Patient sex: M
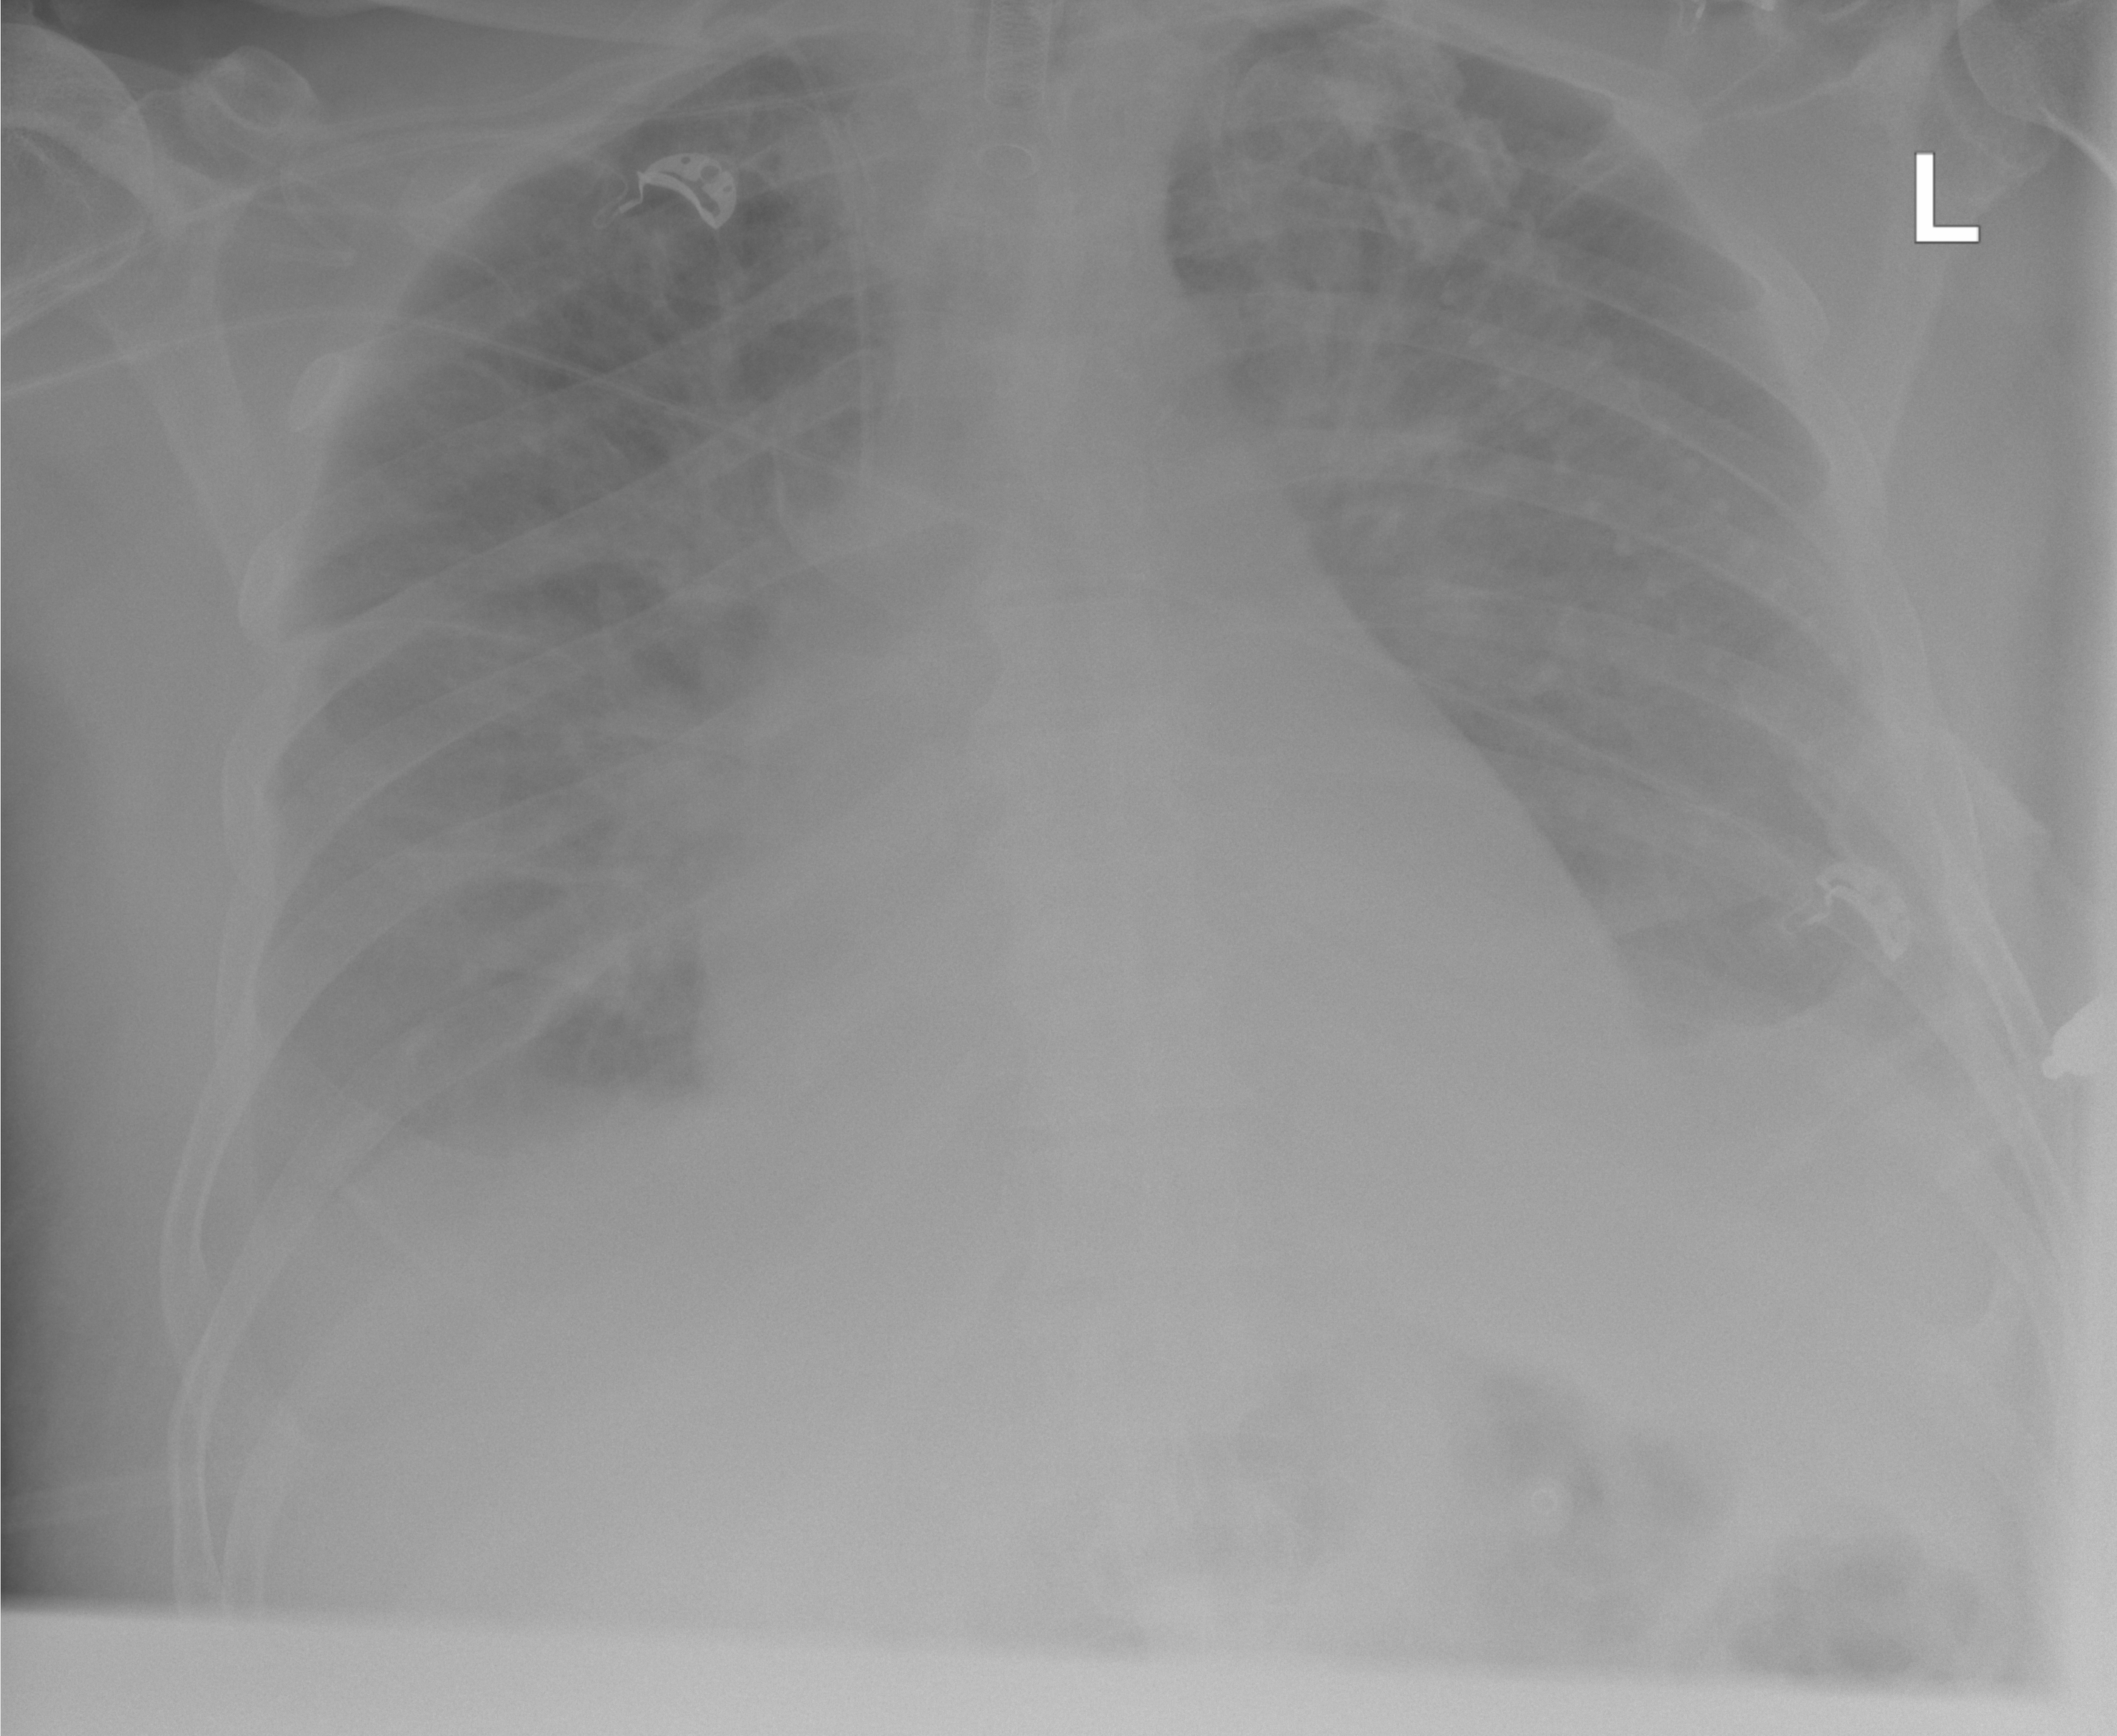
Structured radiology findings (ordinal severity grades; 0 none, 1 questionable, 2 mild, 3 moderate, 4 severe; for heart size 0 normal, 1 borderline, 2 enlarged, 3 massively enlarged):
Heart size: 2
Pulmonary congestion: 3
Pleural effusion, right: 2
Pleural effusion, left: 2
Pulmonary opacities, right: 2
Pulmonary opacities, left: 2
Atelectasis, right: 2
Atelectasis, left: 2